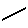
Label: line